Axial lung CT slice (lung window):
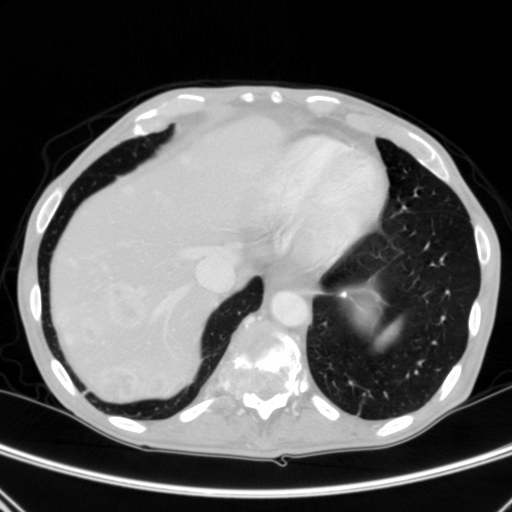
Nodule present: no